Question: I want to ask the same question that is asked <URL>, but there are no answers. Does anyone have an answer for this question? I want something that looks like this:
The problem is that I have a background picture and I need the picture to be visible through the a-element but not the border.
'''
<div class="info">
<a href="#">Some text</a>
</div>
'''
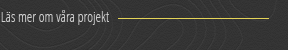
Answer: You can use a pseudo element with a 'border-bottom'(or top or a background).
Give it some layout and a 'width' to '100%'.
Reduce its 'width' virtually to 0 with a negative 'margin'.
You may set 'overflow:hidden' to its container if needed.
<URL>
---
pseudo element can be replaced by any inline-block element introduced in HTML right after , with same CSS value.
---
CSS used for the HTML you gave us :
'''
.info:after {
content:'';
display:inline-block;
border-bottom:1px yellow solid;
width:100%;/* you can tune it */
margin-right:-100%;
vertical-align:middle;/* set in middle aside text or inline-box */
}
.info {
overflow:hidden;/* optionnal , but needed in most cases */
background:#333; /* anything, image, gradient, color */
}
'''